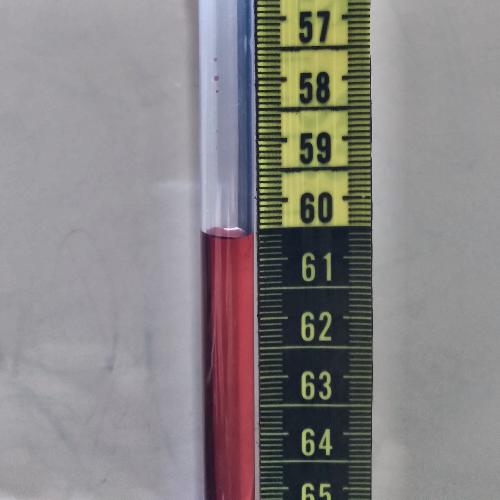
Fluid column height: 60.6 cm